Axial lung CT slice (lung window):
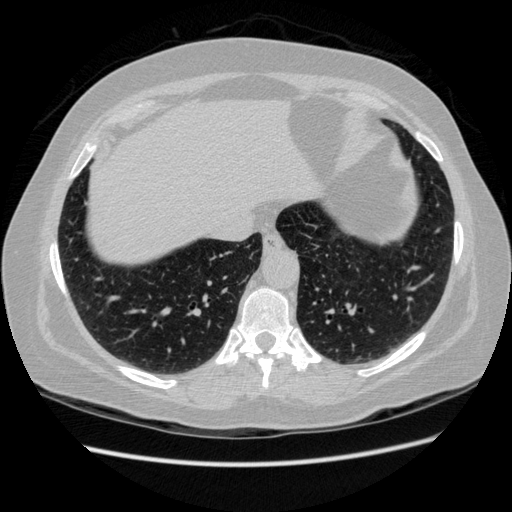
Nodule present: no